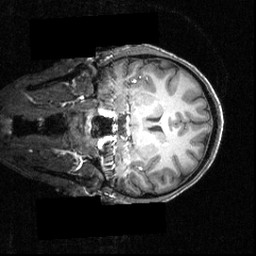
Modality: T1w
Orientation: coronal
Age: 26
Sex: male
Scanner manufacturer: siemens
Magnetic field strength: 3.951 T
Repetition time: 1.5 s
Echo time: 0.00335 s